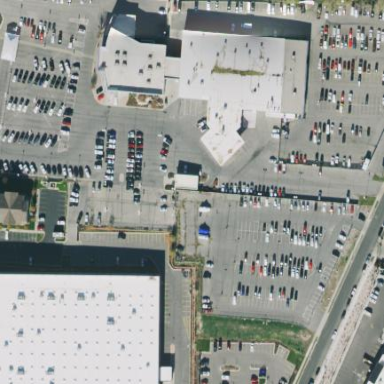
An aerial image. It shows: Retail building housing car shop.